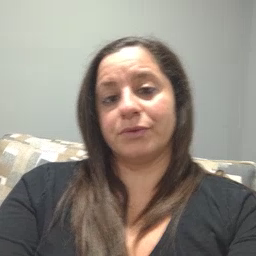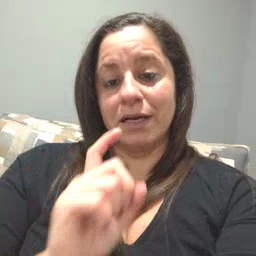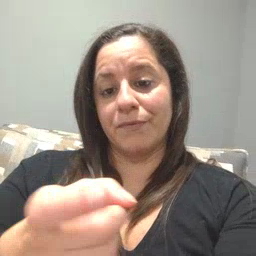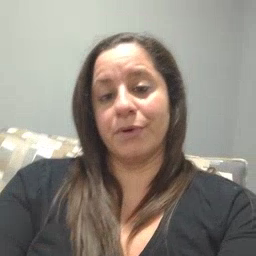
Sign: gift